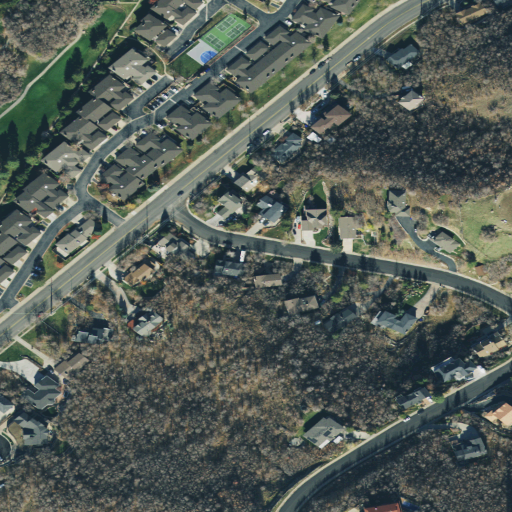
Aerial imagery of valley in Utah named Howard Draw containing medium intensity development, deciduous forest, open development, low intensity development, woody wetlands, high intensity development, evergreen forest, and mixed forest